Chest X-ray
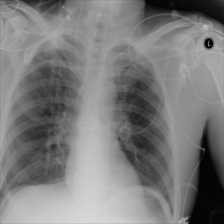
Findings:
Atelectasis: positive
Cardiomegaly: negative
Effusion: negative
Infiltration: negative
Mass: negative
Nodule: negative
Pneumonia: negative
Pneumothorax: negative
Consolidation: negative
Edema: negative
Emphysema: negative
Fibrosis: negative
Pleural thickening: negative
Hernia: negative